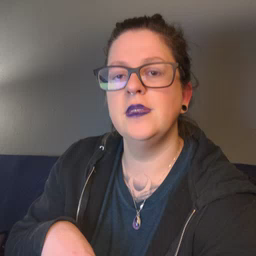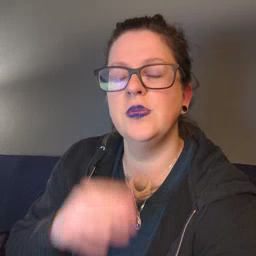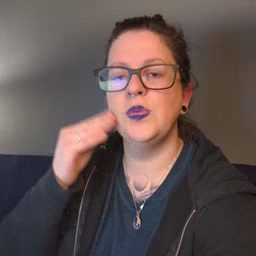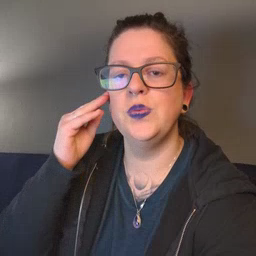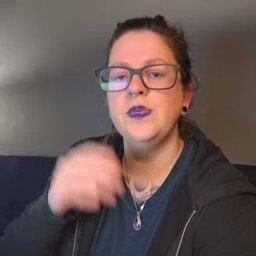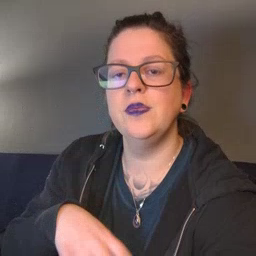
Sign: home